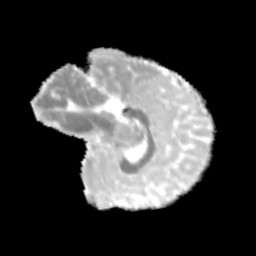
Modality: MD
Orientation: sagittal
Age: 9
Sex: male
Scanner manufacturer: siemens
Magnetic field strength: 3 T
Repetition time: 3.8 s
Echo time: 0.07 s